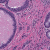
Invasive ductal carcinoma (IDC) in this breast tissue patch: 0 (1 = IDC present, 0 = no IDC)